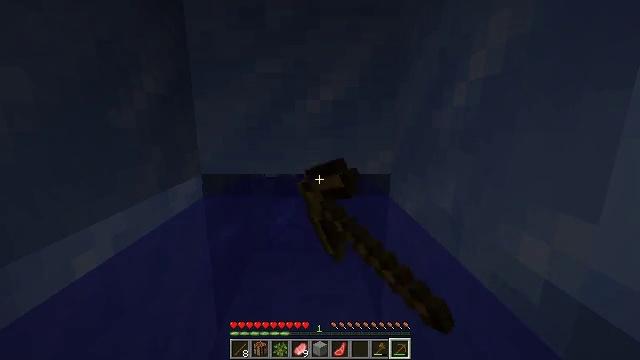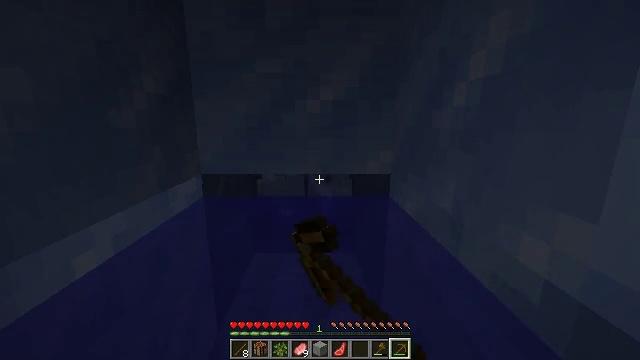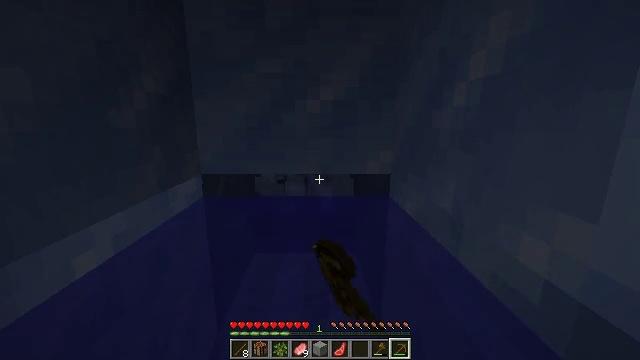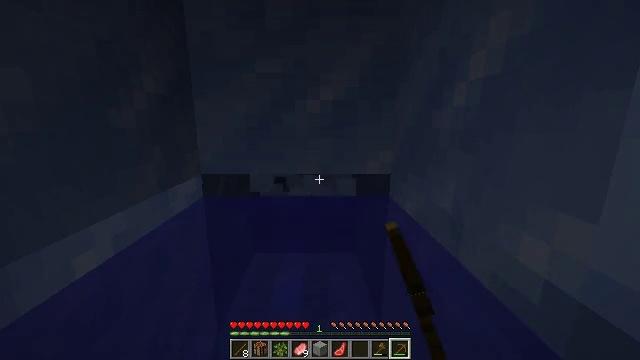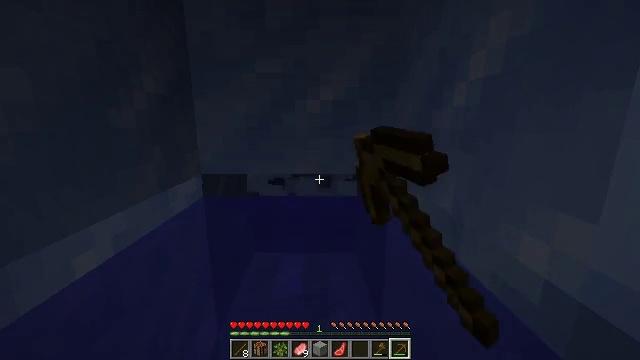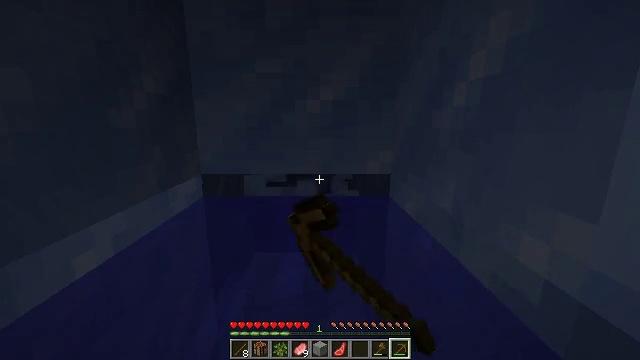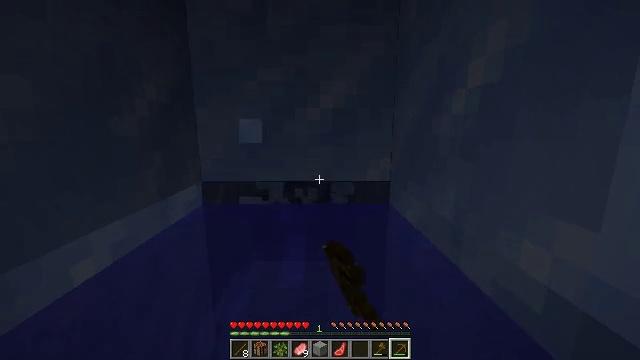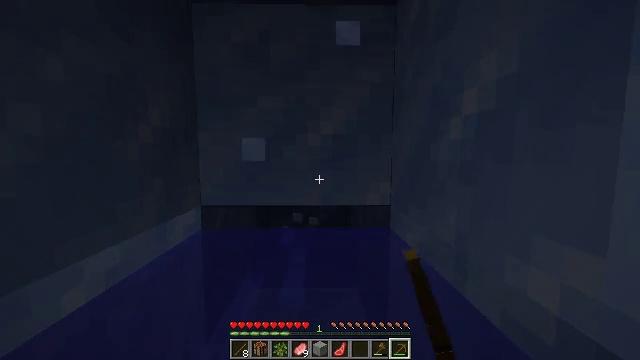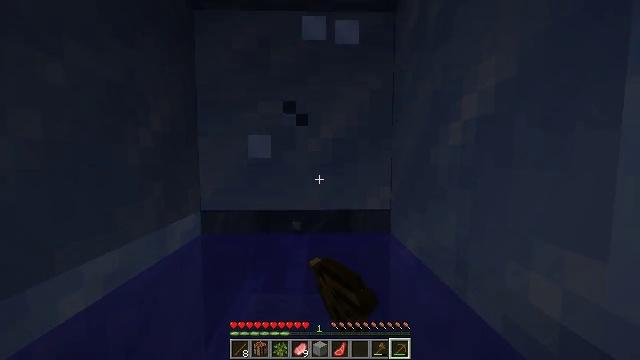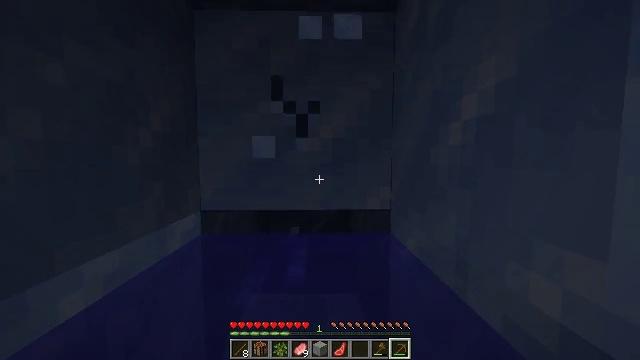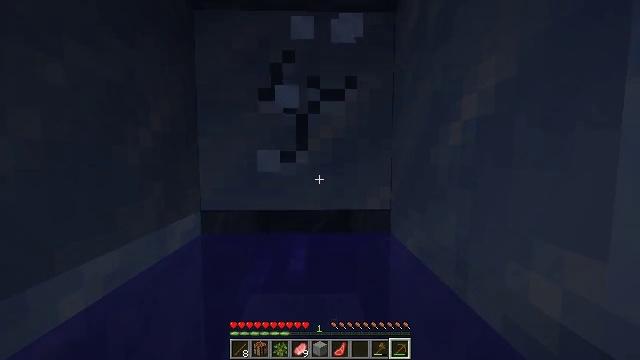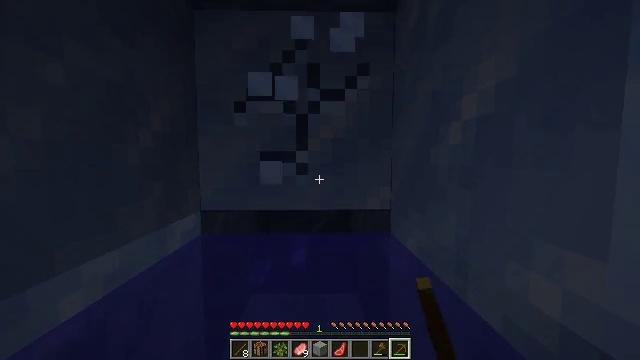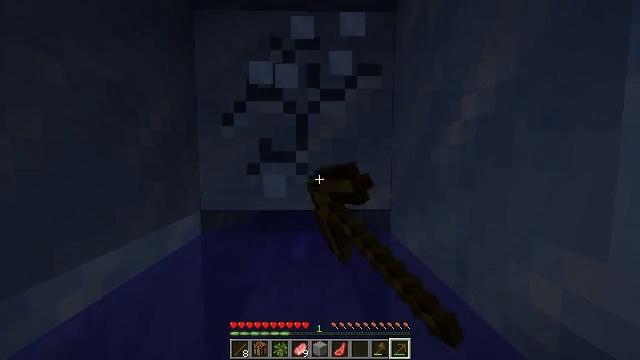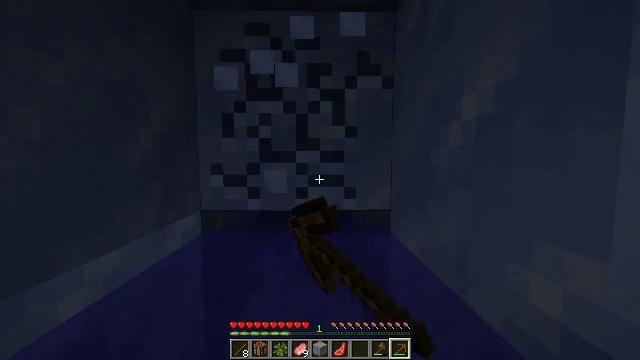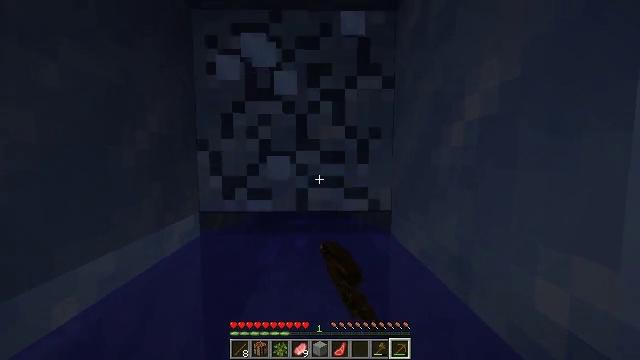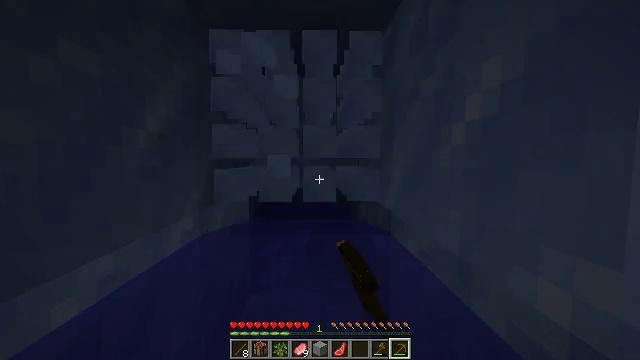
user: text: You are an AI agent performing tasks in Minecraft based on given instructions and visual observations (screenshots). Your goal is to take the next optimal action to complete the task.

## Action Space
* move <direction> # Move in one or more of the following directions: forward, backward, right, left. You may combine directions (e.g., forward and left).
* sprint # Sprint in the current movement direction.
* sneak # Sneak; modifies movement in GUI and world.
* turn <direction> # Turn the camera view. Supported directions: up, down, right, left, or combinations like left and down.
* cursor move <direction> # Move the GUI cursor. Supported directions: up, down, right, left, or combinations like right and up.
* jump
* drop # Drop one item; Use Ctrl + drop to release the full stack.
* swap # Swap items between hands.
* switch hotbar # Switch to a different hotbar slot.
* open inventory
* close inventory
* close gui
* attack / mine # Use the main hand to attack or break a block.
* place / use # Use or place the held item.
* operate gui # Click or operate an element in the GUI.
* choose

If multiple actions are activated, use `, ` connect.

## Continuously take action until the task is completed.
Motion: motion action
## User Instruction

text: Collect packed ice using a pickaxe.
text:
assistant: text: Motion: sneak, attack / mine
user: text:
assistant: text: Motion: sneak, attack / mine
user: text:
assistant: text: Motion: sneak, attack / mine
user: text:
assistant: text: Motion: sneak, attack / mine
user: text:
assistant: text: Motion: sneak, attack / mine
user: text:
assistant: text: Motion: sneak, turn up, attack / mine
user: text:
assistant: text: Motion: sneak, turn up, attack / mine
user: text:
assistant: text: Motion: sneak, turn up, attack / mine
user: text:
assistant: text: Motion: sneak, attack / mine
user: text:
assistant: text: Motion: sneak, attack / mine
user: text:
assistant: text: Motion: sneak, attack / mine
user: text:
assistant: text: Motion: sneak, attack / mine
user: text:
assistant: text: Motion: move forward, sneak, attack / mine
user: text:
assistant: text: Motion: move forward, sneak, attack / mine
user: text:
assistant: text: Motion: move forward, sneak, attack / mine
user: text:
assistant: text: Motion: move forward, sneak, attack / mine
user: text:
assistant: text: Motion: move forward, sneak, attack / mine
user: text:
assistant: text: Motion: move forward, sneak, attack / mine
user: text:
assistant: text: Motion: move forward, sneak, attack / mine
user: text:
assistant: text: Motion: move forward, sneak, attack / mine
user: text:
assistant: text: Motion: move forward, sneak, attack / mine
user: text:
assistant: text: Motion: move forward, sneak, attack / mine
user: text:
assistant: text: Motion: move forward, sneak, attack / mine
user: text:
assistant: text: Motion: move forward, sneak, attack / mine
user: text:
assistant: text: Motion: move forward, sneak, attack / mine
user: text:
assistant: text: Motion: move forward, sneak, attack / mine
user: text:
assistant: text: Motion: move forward, sneak, attack / mine
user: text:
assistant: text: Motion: move forward, sneak, attack / mine
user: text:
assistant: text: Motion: move forward, sneak, attack / mine
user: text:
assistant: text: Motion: move forward, sneak, attack / mine